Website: walmart
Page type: address-validator
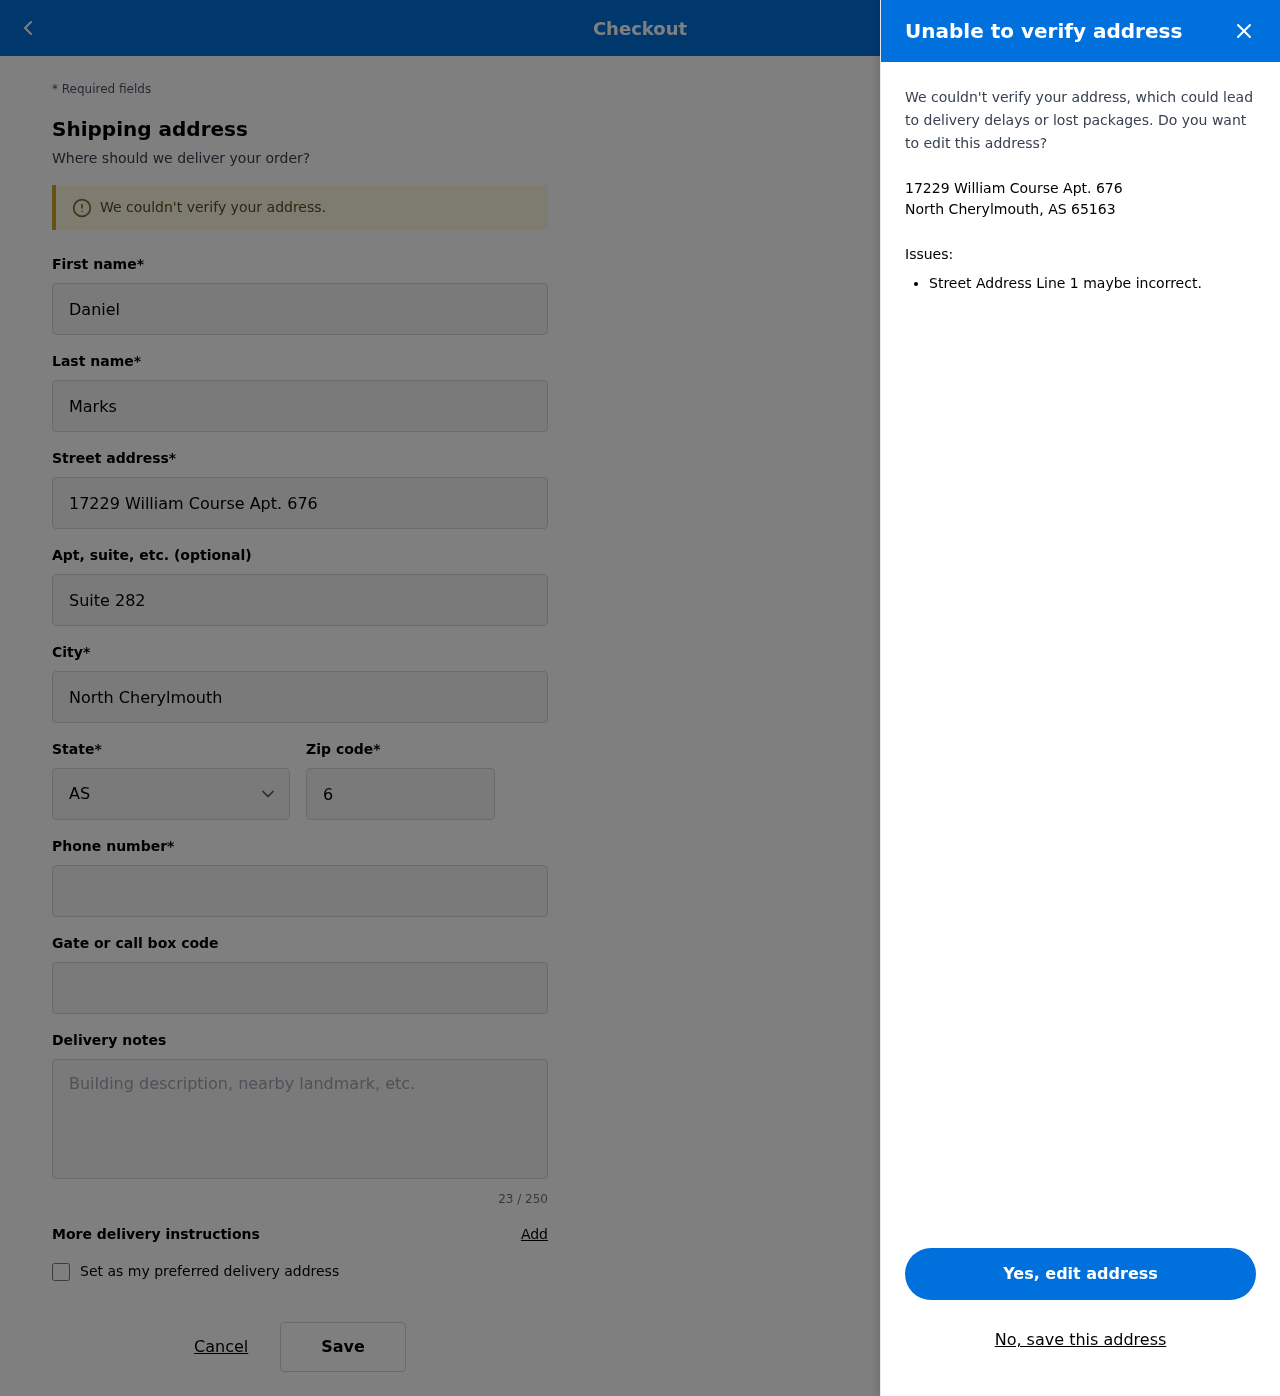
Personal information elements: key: PII_CITY_STATE_ZIP
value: North Cherylmouth, AS 65163
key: PII_DELIVERY_INSTRUCTIONS
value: Do not leave if raining
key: PII_STATE_ABBR
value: AS
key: PII_STREET
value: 17229 William Course Apt. 676
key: PII_FIRSTNAME
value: Daniel
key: PII_LASTNAME
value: Marks
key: PII_STREET2
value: Suite 282
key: PII_CITY
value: North Cherylmouth
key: PII_POSTCODE
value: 65163
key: PII_PHONE
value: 8747474746
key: PII_SECURITY_CODE
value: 42694